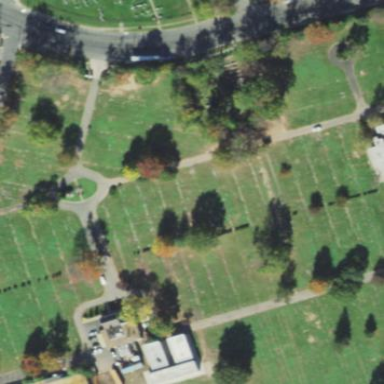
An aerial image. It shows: Cemetery.